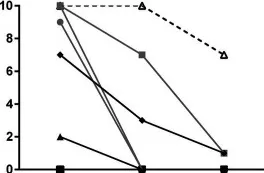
Taste disorder.
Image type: pathology (masson_trichrome)